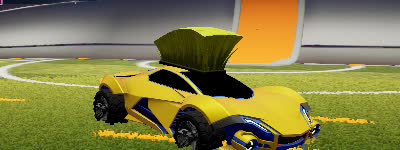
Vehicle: werewolf